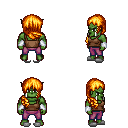
a pixel art fantasy rpg character, male body template, orc, green skin, brown pirate shirt, magenta pants, light blonde right-swept hairstyle, white cloth bracers, white slippers, four views (front, back, left, right), 2x2 character sprite sheet, small pixel art, hard edges, no anti-aliasing